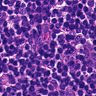
Metastatic tissue present: no